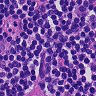
Metastatic tissue present: no